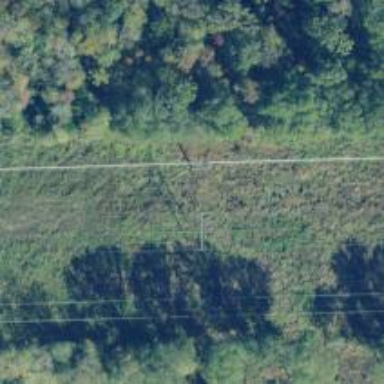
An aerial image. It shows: Power pole.